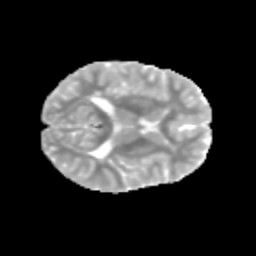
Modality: MD
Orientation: axial
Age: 9
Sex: male
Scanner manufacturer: siemens
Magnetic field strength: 3 T
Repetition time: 3.8 s
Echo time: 0.07 s